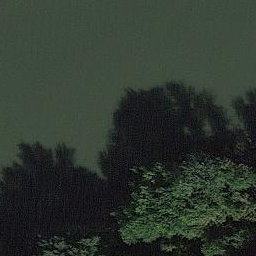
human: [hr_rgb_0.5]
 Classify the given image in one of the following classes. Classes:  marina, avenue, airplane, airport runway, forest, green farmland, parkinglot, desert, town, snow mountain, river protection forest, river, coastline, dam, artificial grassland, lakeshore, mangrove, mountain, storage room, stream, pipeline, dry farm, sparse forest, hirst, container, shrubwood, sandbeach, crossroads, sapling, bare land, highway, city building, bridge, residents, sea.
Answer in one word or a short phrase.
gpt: river protection forest